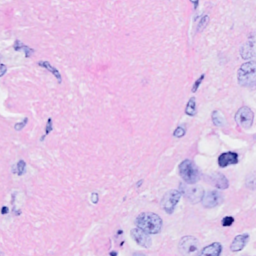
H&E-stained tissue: Breast